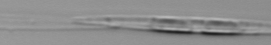
Label: Pseudo-nitzschia